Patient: sex M, age 46
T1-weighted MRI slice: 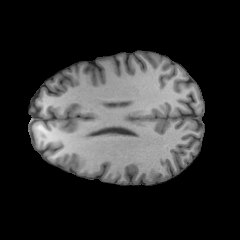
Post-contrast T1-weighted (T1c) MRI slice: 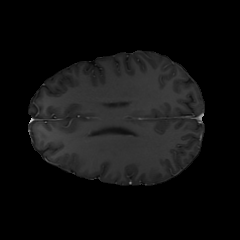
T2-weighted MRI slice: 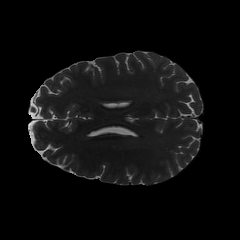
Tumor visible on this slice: no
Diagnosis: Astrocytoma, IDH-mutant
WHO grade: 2